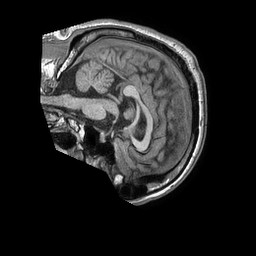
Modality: T1w
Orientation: sagittal
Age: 59
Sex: male
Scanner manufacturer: philips
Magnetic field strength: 1.5 T
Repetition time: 0.007584 s
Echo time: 0.003445 s